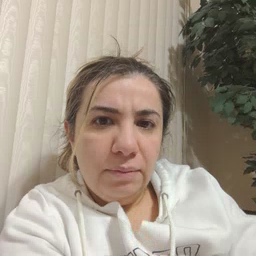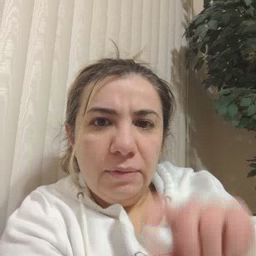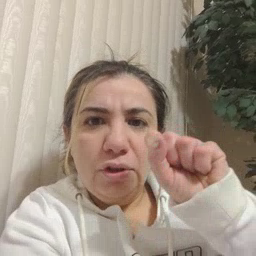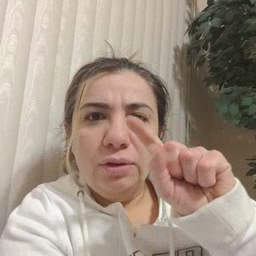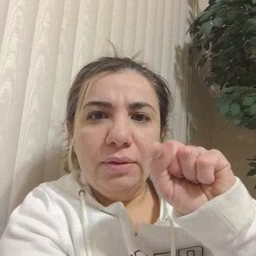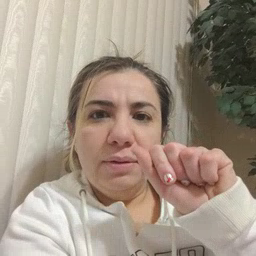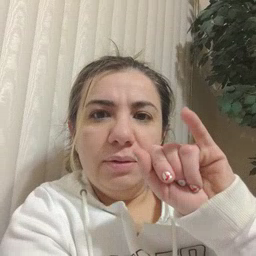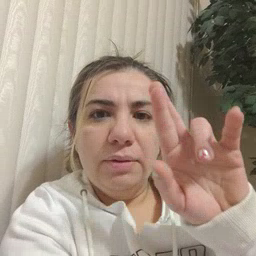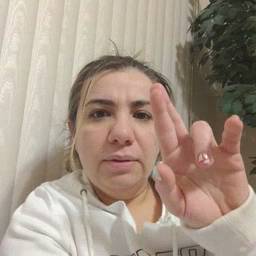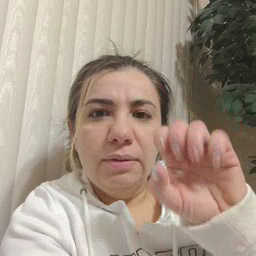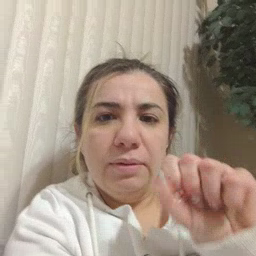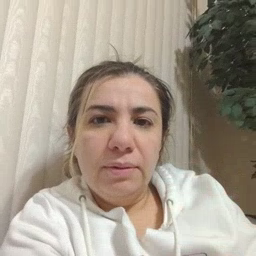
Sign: stairs